Question: I've some paths and I would like to clip these paths to a specific region (green) resulting in the remaining paths (red):

What is the best way/approach to do this commonly with manually cutting the paths?
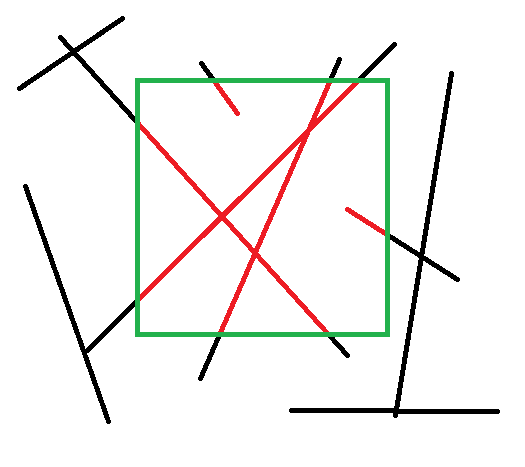
Answer: Choose any suitable <URL>.
I've used Liang-Barsky one.
(Wiki page is so-so, try to find some better description)